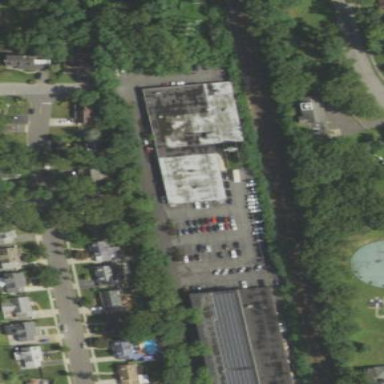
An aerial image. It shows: Commercial building.